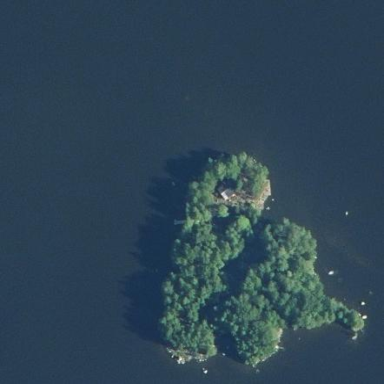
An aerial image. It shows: Islet covered with woodland.